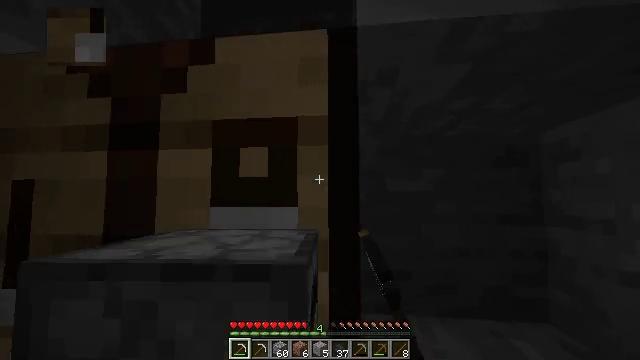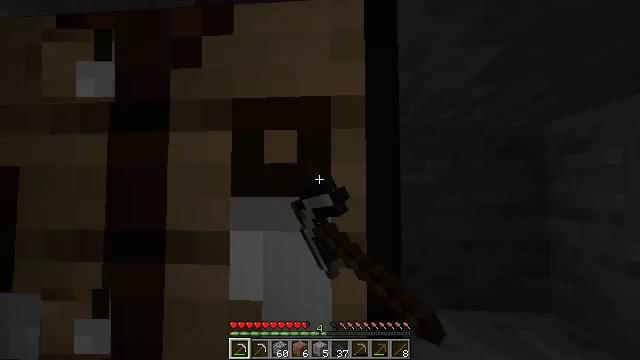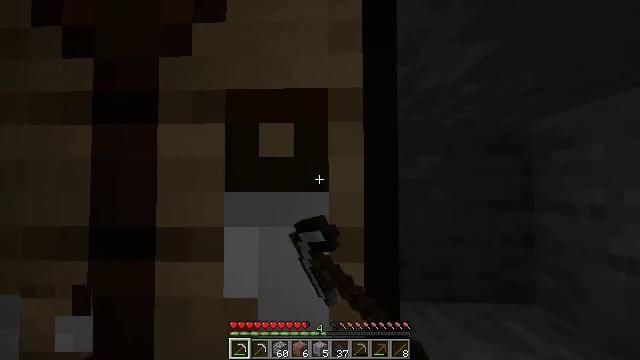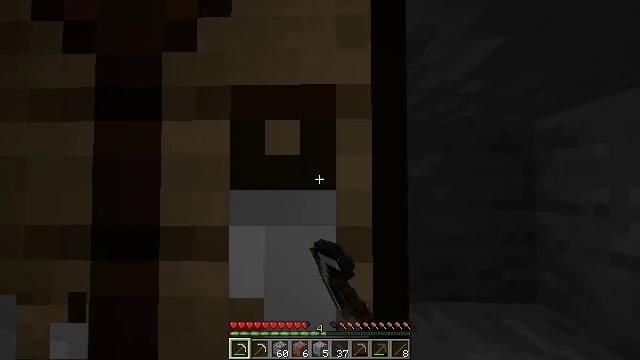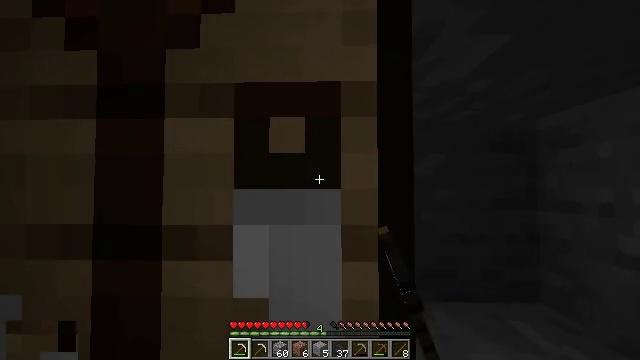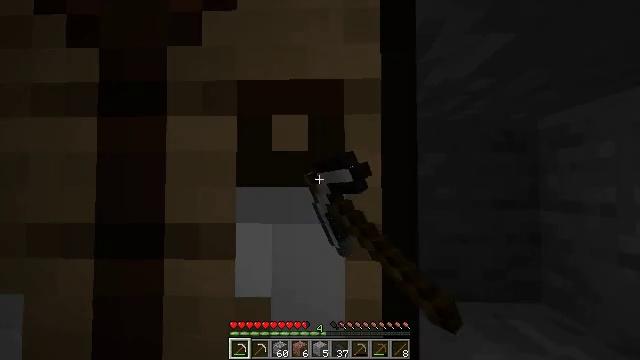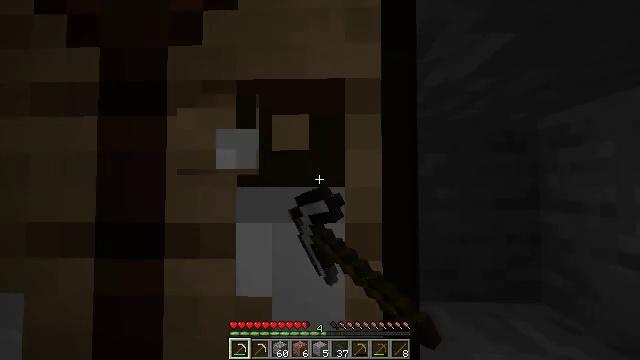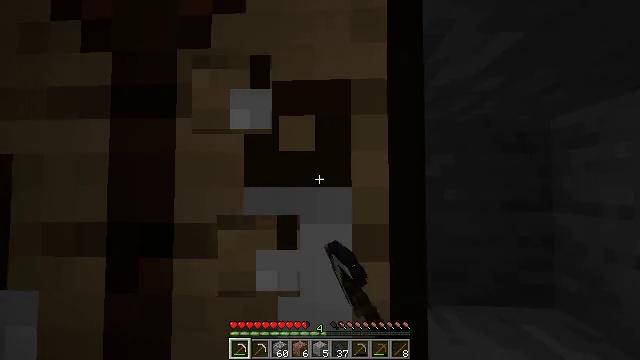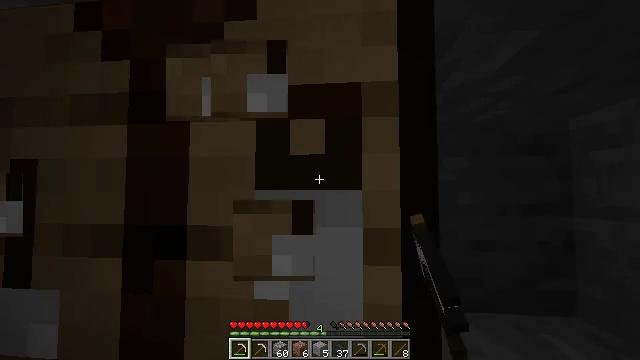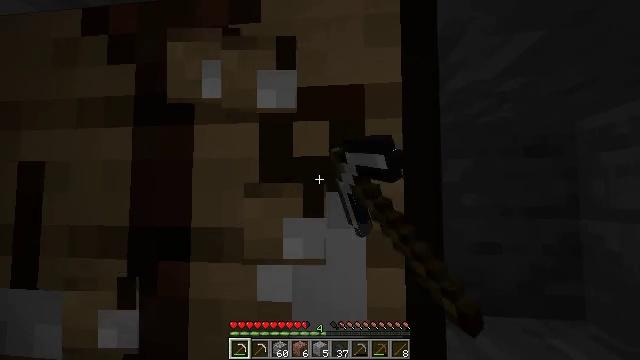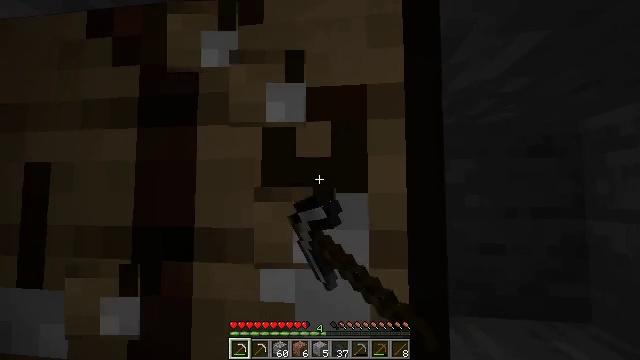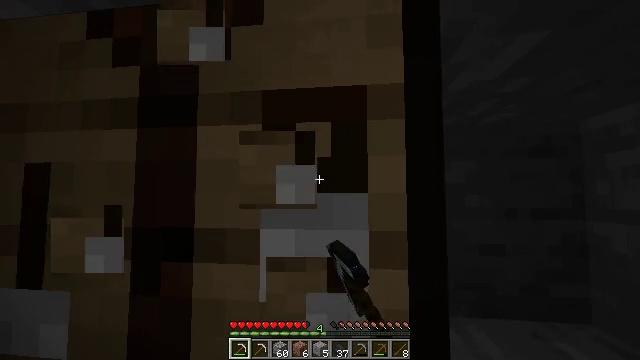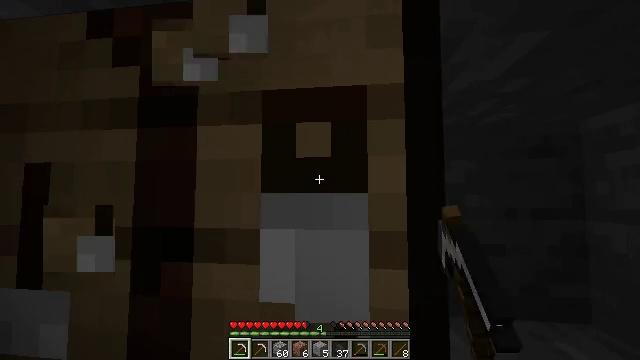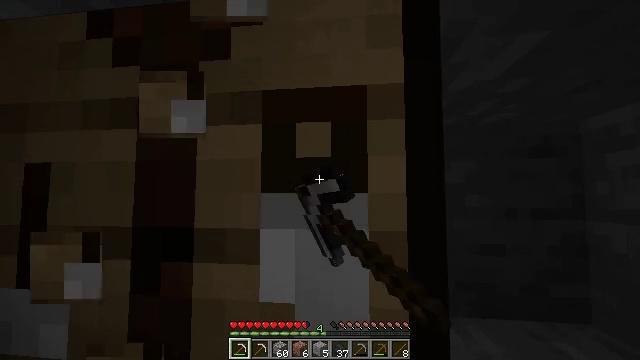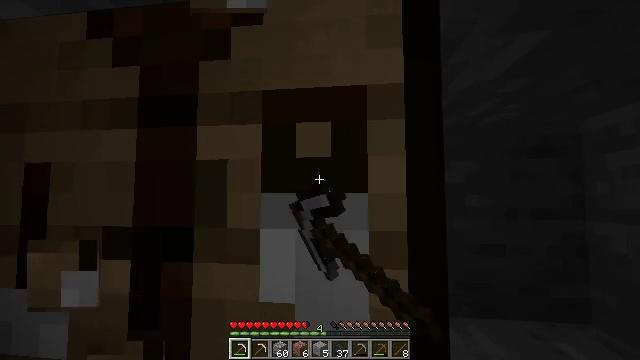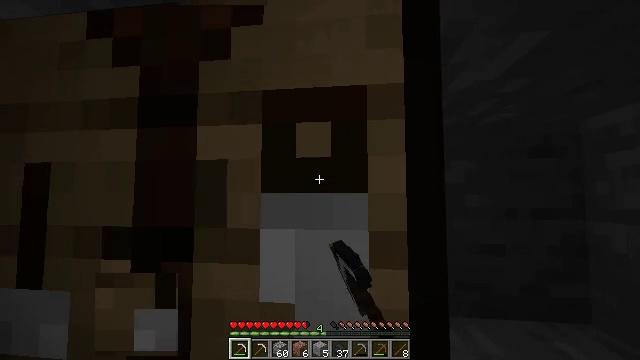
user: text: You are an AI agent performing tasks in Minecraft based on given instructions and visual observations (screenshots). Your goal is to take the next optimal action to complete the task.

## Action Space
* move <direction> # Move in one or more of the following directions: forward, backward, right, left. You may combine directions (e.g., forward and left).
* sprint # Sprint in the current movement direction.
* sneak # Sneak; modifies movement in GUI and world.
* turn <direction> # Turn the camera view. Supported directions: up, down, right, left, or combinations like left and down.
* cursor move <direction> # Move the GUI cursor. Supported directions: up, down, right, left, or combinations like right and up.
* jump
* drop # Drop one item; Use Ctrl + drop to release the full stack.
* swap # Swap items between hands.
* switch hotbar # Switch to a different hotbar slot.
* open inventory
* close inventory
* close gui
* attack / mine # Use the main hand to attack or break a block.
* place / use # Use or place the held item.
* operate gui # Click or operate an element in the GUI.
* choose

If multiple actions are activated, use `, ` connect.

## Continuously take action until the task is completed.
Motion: motion action
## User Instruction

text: Mine block crafting table.
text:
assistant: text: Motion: turn right and down, attack / mine
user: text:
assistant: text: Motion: turn right and down, attack / mine
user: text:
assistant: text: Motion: attack / mine
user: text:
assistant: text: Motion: attack / mine
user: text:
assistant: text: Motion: attack / mine
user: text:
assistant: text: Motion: attack / mine
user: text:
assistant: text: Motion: turn left, attack / mine
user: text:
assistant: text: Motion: turn left, attack / mine
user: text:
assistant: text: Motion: attack / mine
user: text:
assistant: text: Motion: attack / mine
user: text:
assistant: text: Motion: attack / mine
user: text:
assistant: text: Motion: attack / mine
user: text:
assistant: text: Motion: attack / mine
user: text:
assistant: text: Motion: attack / mine
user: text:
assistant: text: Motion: attack / mine
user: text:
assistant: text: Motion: attack / mine
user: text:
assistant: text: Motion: attack / mine
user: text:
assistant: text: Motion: attack / mine
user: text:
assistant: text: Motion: attack / mine
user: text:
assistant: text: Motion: attack / mine
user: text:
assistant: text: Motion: attack / mine
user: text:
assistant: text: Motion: attack / mine
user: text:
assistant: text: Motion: attack / mine
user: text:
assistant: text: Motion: attack / mine
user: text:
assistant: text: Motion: attack / mine
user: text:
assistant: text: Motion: attack / mine
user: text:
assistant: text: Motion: attack / mine
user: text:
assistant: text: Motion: attack / mine
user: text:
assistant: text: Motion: attack / mine
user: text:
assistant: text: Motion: attack / mine